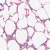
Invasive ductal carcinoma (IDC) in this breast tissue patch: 0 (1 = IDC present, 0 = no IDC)